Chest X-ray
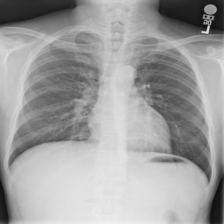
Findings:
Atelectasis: negative
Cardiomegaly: negative
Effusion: negative
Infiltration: negative
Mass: negative
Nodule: negative
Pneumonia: negative
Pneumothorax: negative
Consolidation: negative
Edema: negative
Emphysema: negative
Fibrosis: negative
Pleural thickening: negative
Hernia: negative